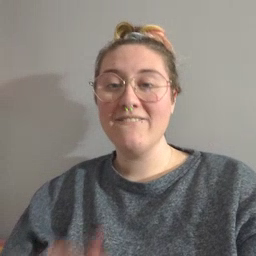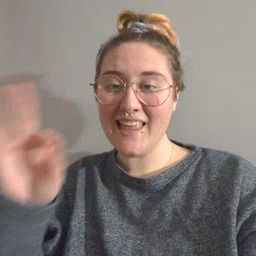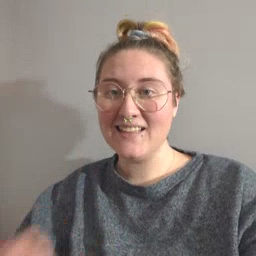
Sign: feet